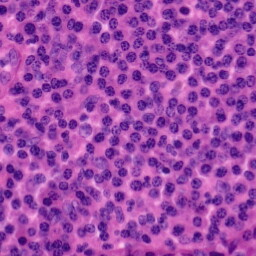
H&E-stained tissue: Tonsil